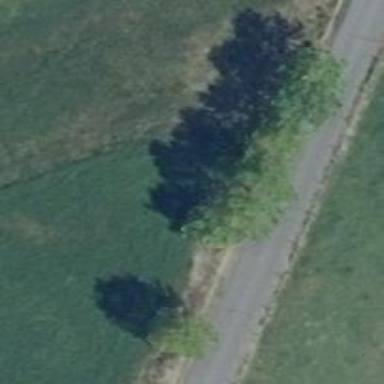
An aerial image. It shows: Row of deciduous broadleaved trees.